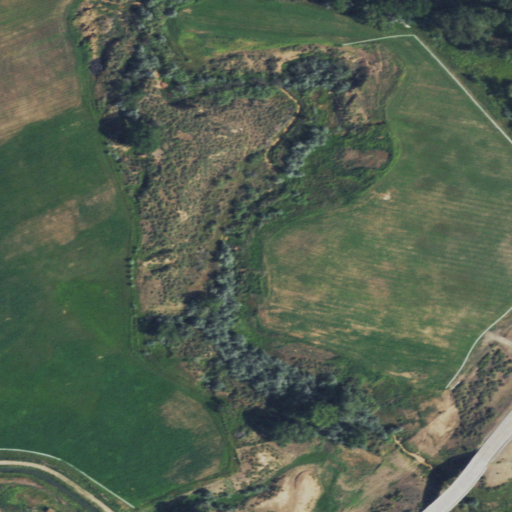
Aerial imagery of valley in Wyoming named Red Gulch containing cultivated crops, evergreen forest, shrub, woody wetlands, pasture, medium intensity development, deciduous forest, and low intensity development